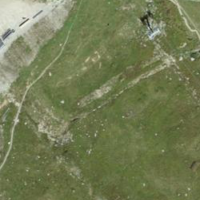
EUNIS habitat code: 23
Species observed at this site:
Silene dioica